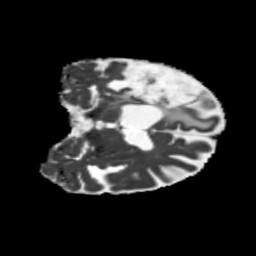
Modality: MD
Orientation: coronal
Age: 68
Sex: male
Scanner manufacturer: siemens
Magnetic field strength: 3 T
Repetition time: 5.25 s
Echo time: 0.08 s